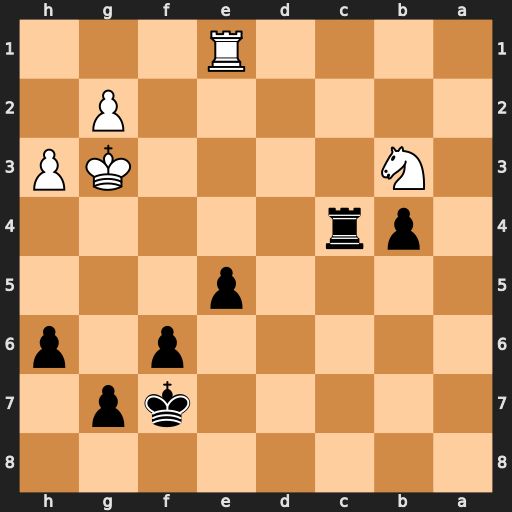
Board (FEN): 8/5kp1/5p1p/4p3/1pr5/1N4KP/6P1/4R3
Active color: b
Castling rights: -
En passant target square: -
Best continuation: Rc3+ Kf2 Rxb3